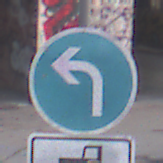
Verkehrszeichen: VorgeschriebeneFahrtrichtungLinks
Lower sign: MehrspurigeFahrzeugeFrei8
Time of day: SunriseSunset
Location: Outdoor (Suburban)
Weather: PartlyCloudy
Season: NotSpecified
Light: Natural